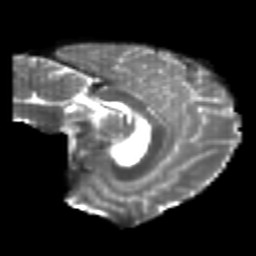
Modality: T2w
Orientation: sagittal
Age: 23
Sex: male
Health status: healthy
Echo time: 0.074 s